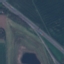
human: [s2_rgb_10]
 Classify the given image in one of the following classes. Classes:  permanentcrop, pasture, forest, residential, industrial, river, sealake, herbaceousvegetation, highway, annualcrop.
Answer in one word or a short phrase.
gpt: Highway